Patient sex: M
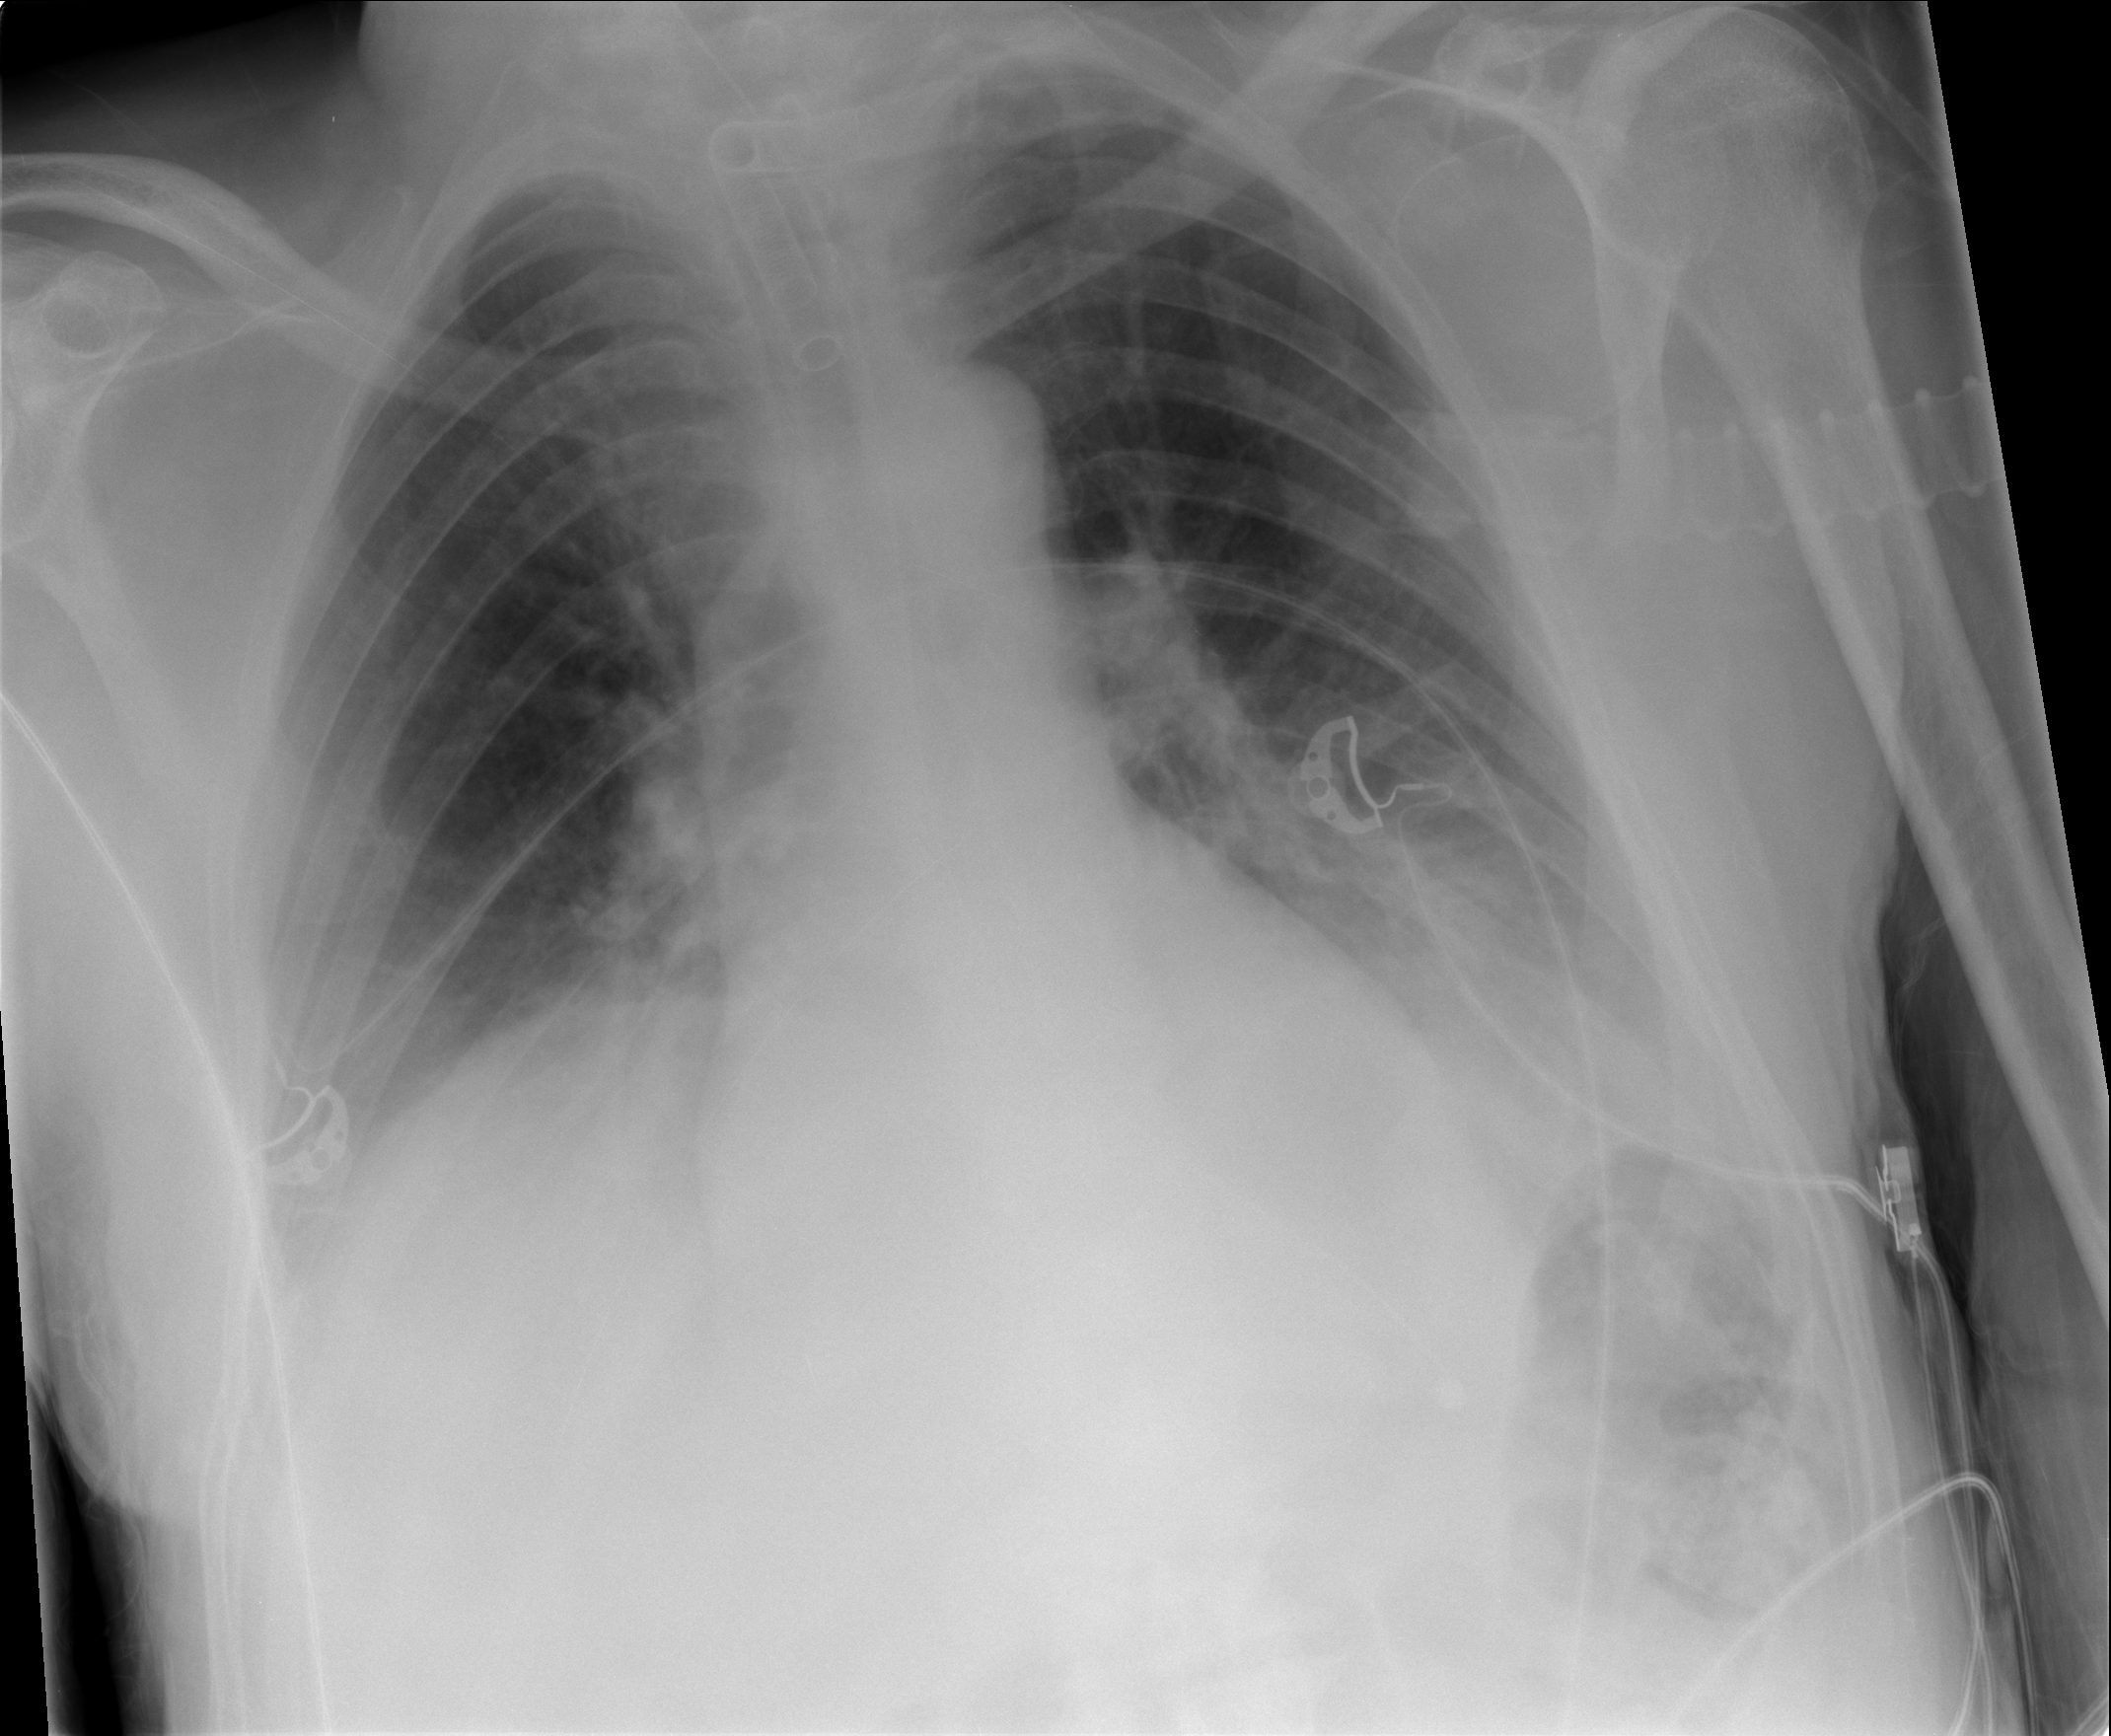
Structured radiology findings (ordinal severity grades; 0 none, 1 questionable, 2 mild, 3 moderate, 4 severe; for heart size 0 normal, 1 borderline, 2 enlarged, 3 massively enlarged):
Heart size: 1
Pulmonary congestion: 2
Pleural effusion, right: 1
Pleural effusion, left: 2
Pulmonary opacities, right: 1
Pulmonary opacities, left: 2
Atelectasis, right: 2
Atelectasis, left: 2